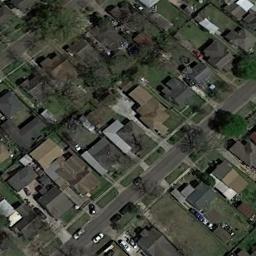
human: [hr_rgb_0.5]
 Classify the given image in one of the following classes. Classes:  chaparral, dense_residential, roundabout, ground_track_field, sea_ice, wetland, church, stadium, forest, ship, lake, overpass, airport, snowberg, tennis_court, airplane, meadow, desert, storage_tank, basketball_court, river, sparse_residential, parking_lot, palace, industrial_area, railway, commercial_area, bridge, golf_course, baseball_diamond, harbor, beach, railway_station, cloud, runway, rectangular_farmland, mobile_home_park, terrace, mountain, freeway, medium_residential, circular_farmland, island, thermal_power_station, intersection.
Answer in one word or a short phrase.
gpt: dense_residential